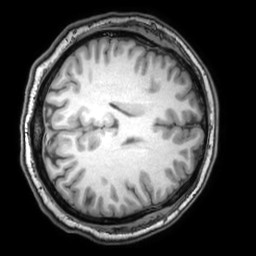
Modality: T1w
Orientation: axial
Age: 35
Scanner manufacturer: philips
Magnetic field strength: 3 T
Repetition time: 0.007 s
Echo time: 0.003501 s